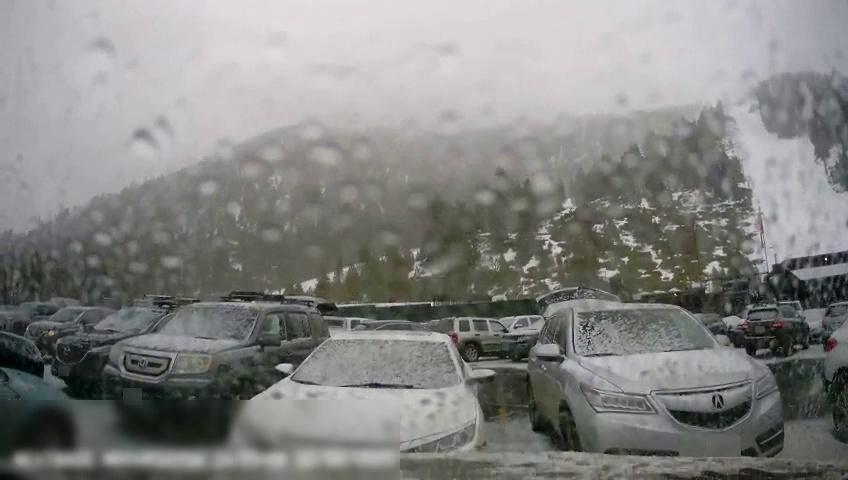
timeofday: Day
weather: Snowy
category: Drivable Space
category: Drivable Space
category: Vehicles | SUV
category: Vehicles | Car
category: Vehicles | SUV
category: Vehicles | SUV
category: Vehicles | Car
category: Vehicles | SUV
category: Vehicles | SUV
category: Vehicles | SUV
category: Vehicles | Car
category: Vehicles | Car
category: Vehicles | Car
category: Vehicles | SUV
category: Vehicles | Car
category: Vehicles | Car
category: Vehicles | Car
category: Vehicles | Car
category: Vehicles | Car
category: Vehicles | SUV
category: Vehicles | Car
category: Vehicles | SUV